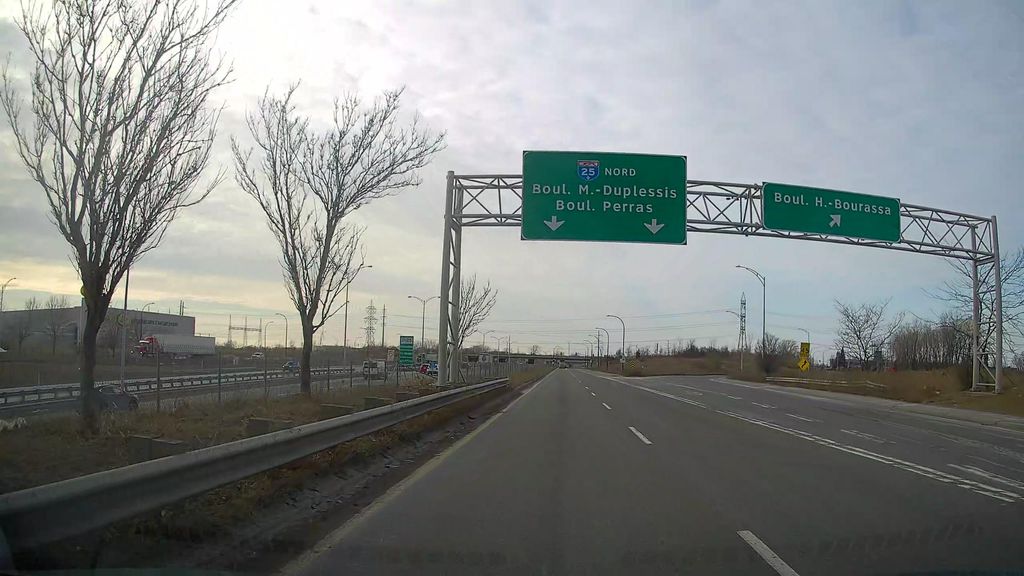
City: montreal